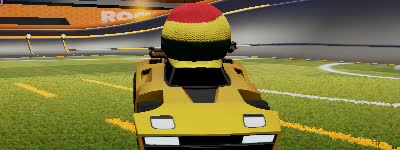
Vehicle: breakout